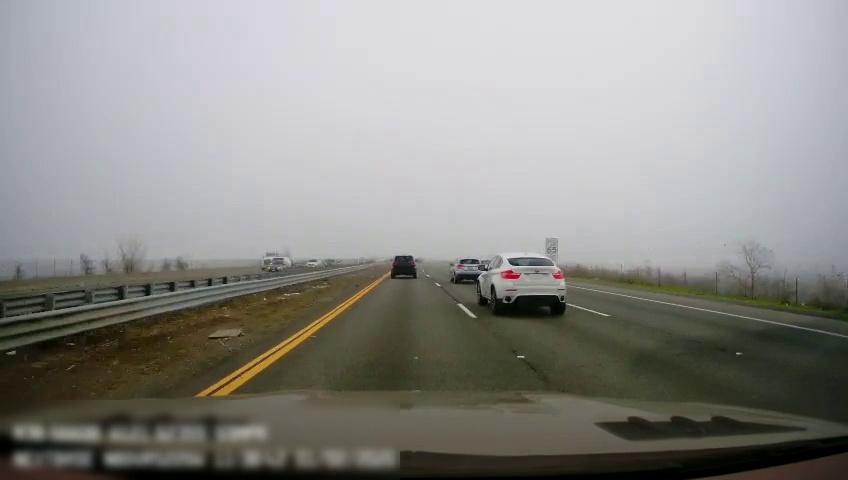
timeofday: Day
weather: Cloudy
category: Drivable Space
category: Drivable Space
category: Vehicles | Truck
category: Vehicles | Car
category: Vehicles | SUV
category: Vehicles | Car
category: Vehicles | Car
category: Vehicles | SUV
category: Vehicles | SUV
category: Vehicles | SUV
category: Lanes | Current Lane
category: Lanes | Current Lane
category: Lanes | Alternate Lane
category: Lanes | Alternate Lane
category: Lanes | Alternate Lane
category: Traffic | Signs
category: Traffic | Signs